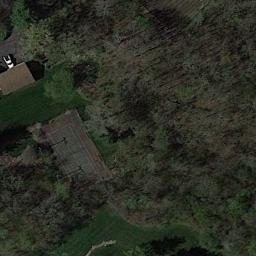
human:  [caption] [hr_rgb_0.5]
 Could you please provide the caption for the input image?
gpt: One side of the tennis court was shaded by the shade of a tree .

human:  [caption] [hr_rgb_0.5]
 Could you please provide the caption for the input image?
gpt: Many trees are around the tennis court .

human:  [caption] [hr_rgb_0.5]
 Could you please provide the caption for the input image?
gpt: Tennis court on the lawn next to the woods .

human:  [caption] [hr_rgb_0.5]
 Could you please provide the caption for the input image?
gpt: The tennis court is on the grass next to some trees .

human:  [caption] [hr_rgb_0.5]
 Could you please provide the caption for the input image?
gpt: There are many green trees around the tennis court .